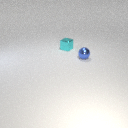
small blue metal sphere in front of small cyan metal cube